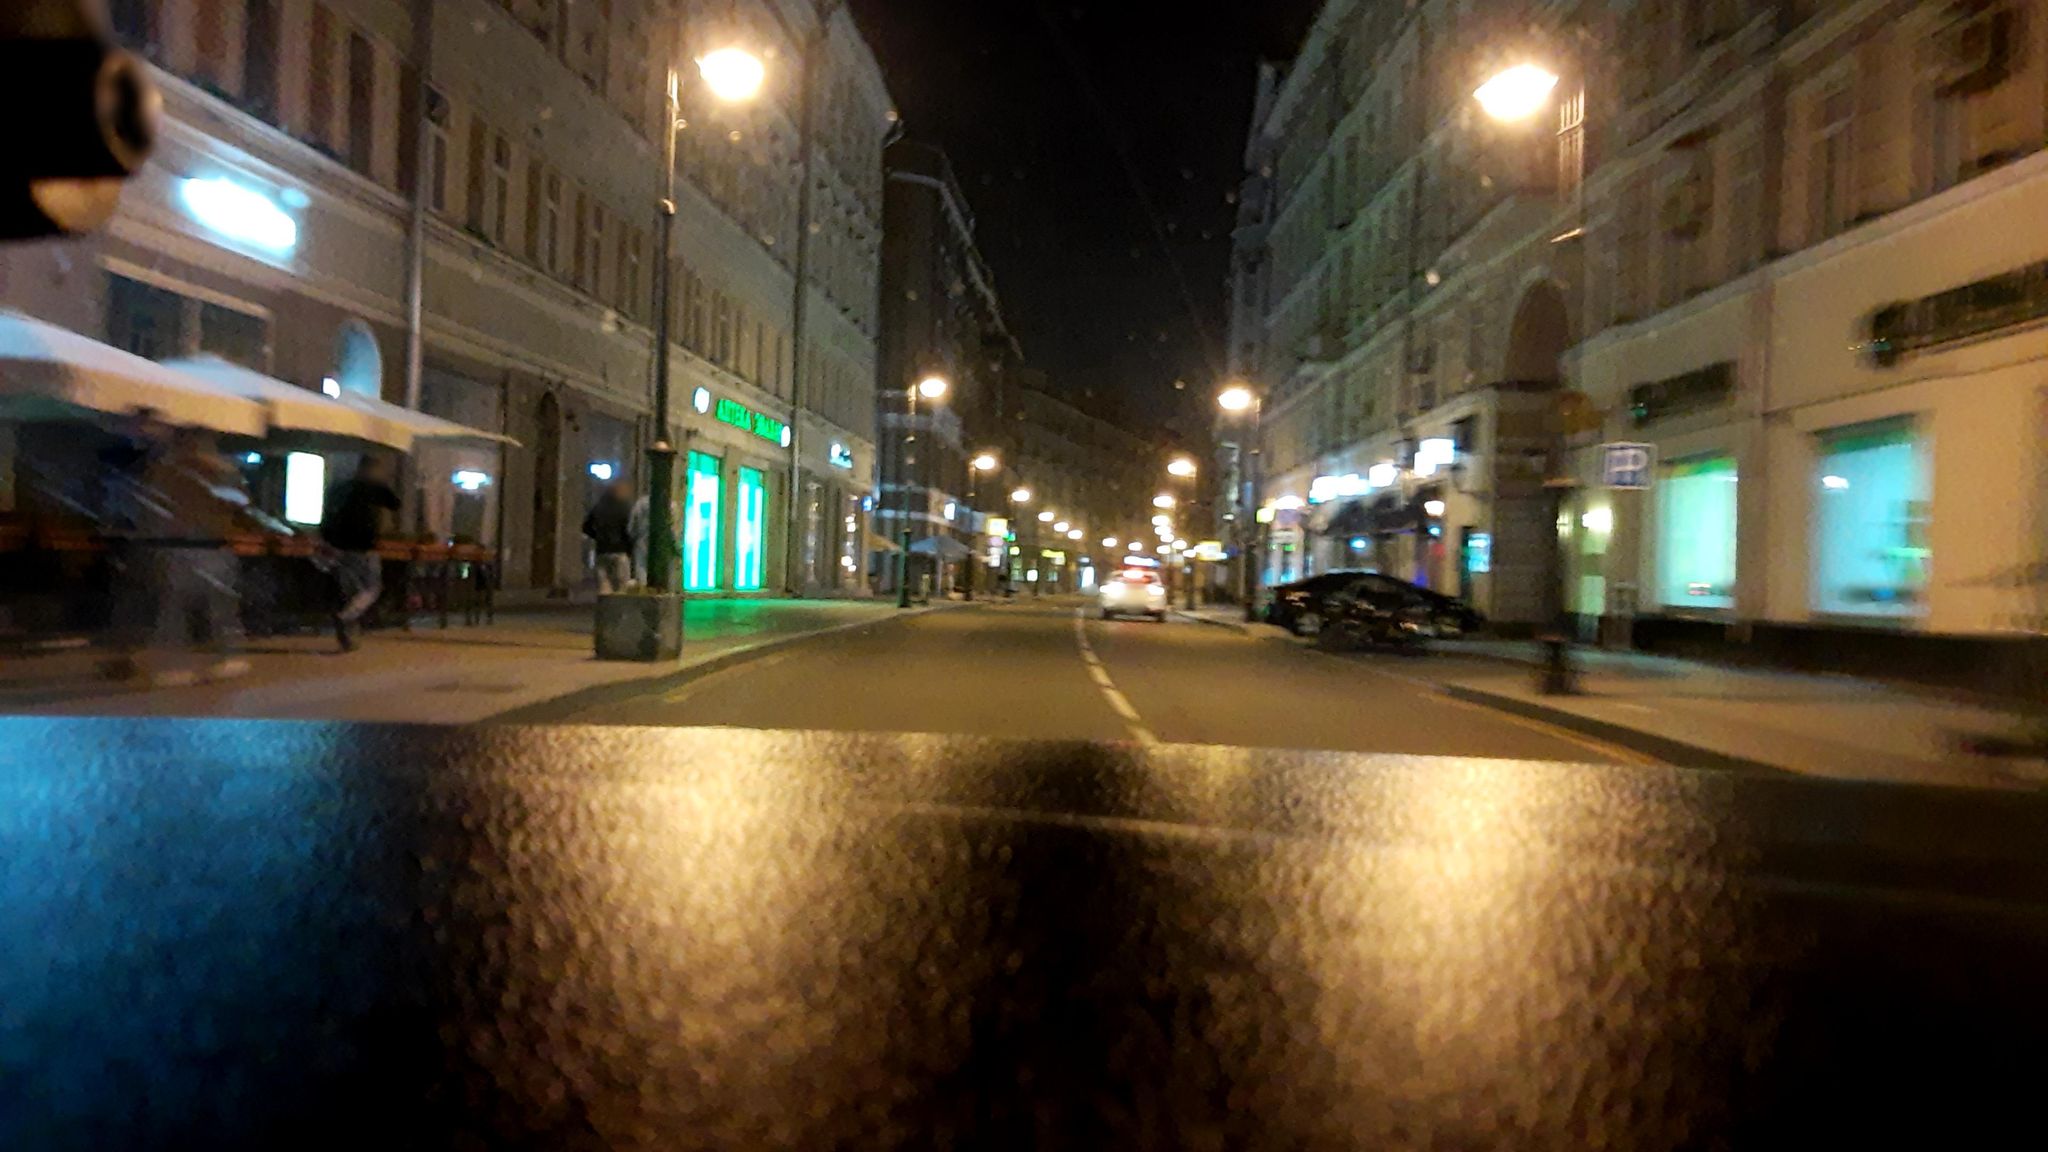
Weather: clear
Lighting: night
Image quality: slightly poor
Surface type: driving surface
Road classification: secondary
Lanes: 2
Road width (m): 3.5
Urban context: urban centre
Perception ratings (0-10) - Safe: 0.91, Lively: 6.58, Beautiful: 9.24, Boring: 1.13, Depressing: 3.57, Wealthy: 5.01